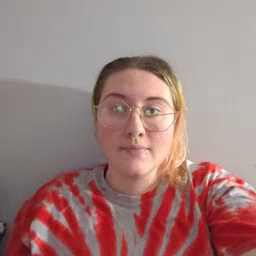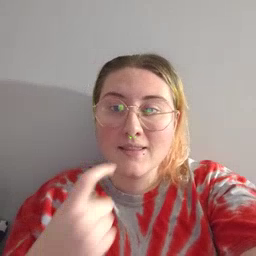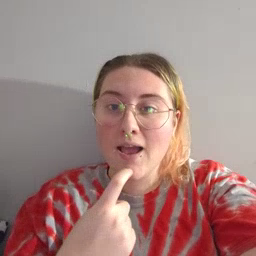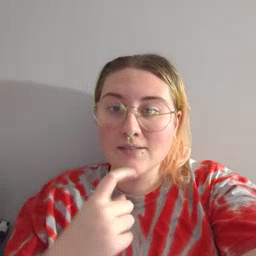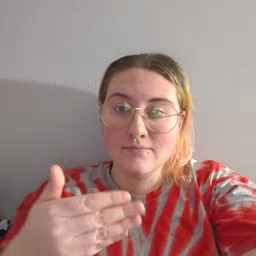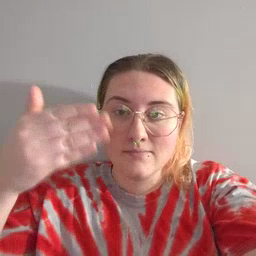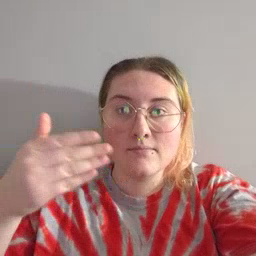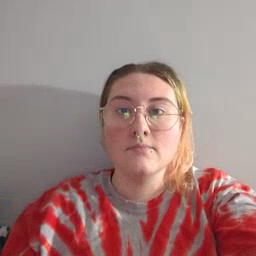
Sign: glasswindow